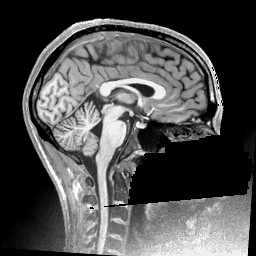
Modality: T1w
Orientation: sagittal
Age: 31
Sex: male